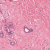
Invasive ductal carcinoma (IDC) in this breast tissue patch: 0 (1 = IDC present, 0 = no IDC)